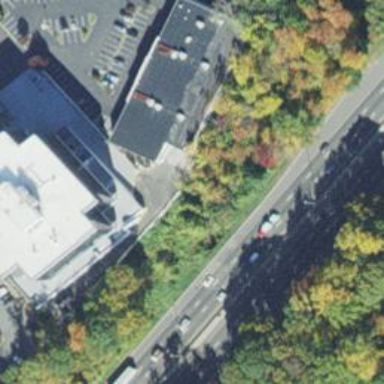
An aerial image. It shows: Building.